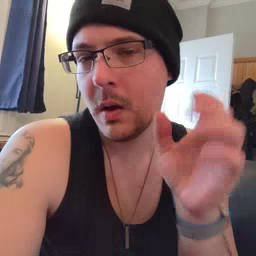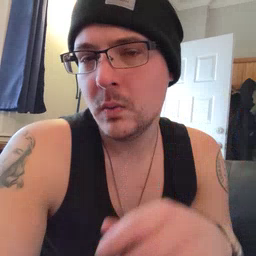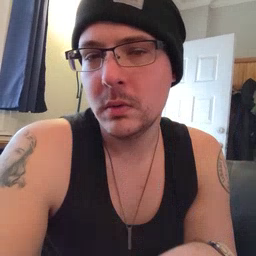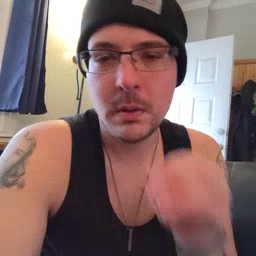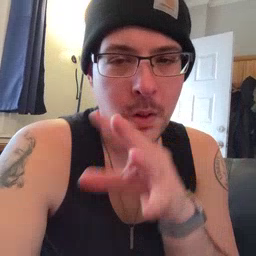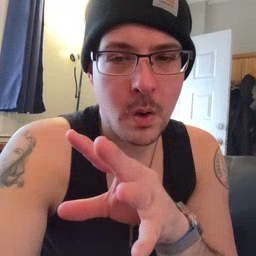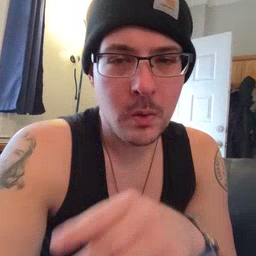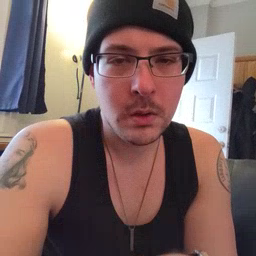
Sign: blow